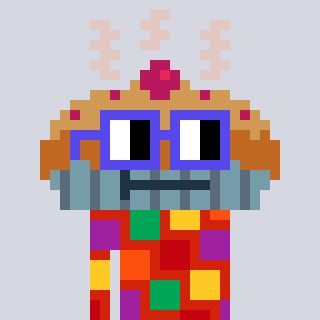
a pixel art character with square blue glasses, a pie-shaped head and a red-colored body on a cool background